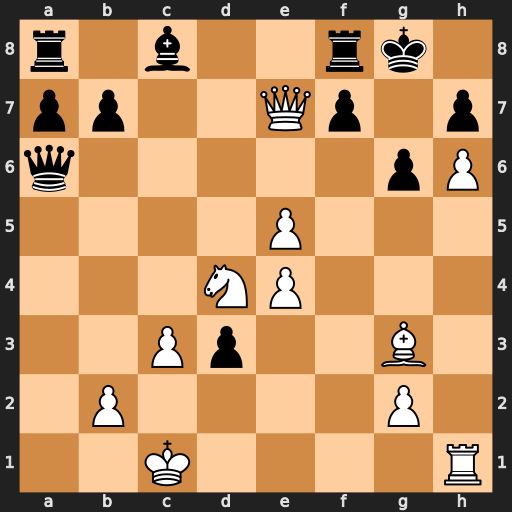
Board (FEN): r1b2rk1/pp2Qp1p/q5pP/4P3/3NP3/2Pp2B1/1P4P1/2K4R
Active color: w
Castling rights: -
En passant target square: -
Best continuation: Kd2 Qb6 e6